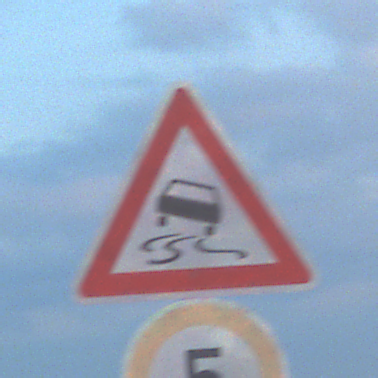
Verkehrszeichen: SchleuderOderRutschgefahr
Zusatzzeichen unten: Geschwindigkeit5
Umgebung: Outdoor, Nature
Tageszeit: SunriseSunset
Wetter: PartlyCloudy
Licht: Natural
Jahreszeit: NotSpecified
Kontrast: MediumContrast